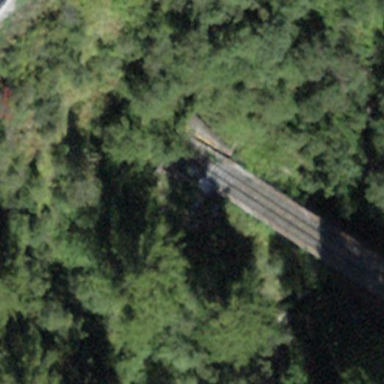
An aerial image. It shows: Railway area.